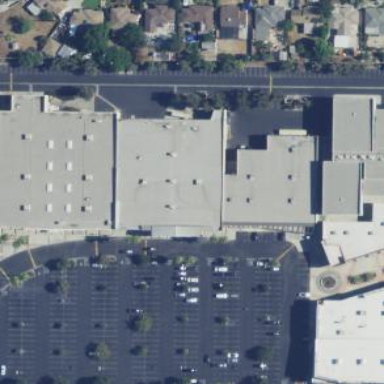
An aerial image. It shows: Retail building that houses department store.